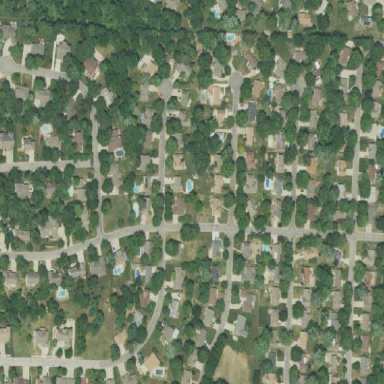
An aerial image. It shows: Residential area consisting of single-family homes.